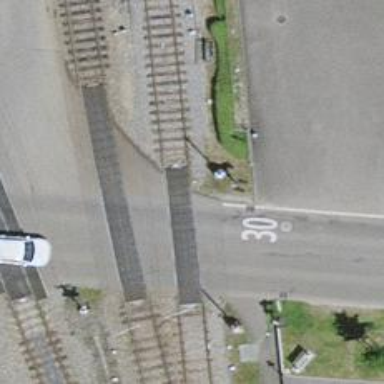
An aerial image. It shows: Level crossing along the railway.